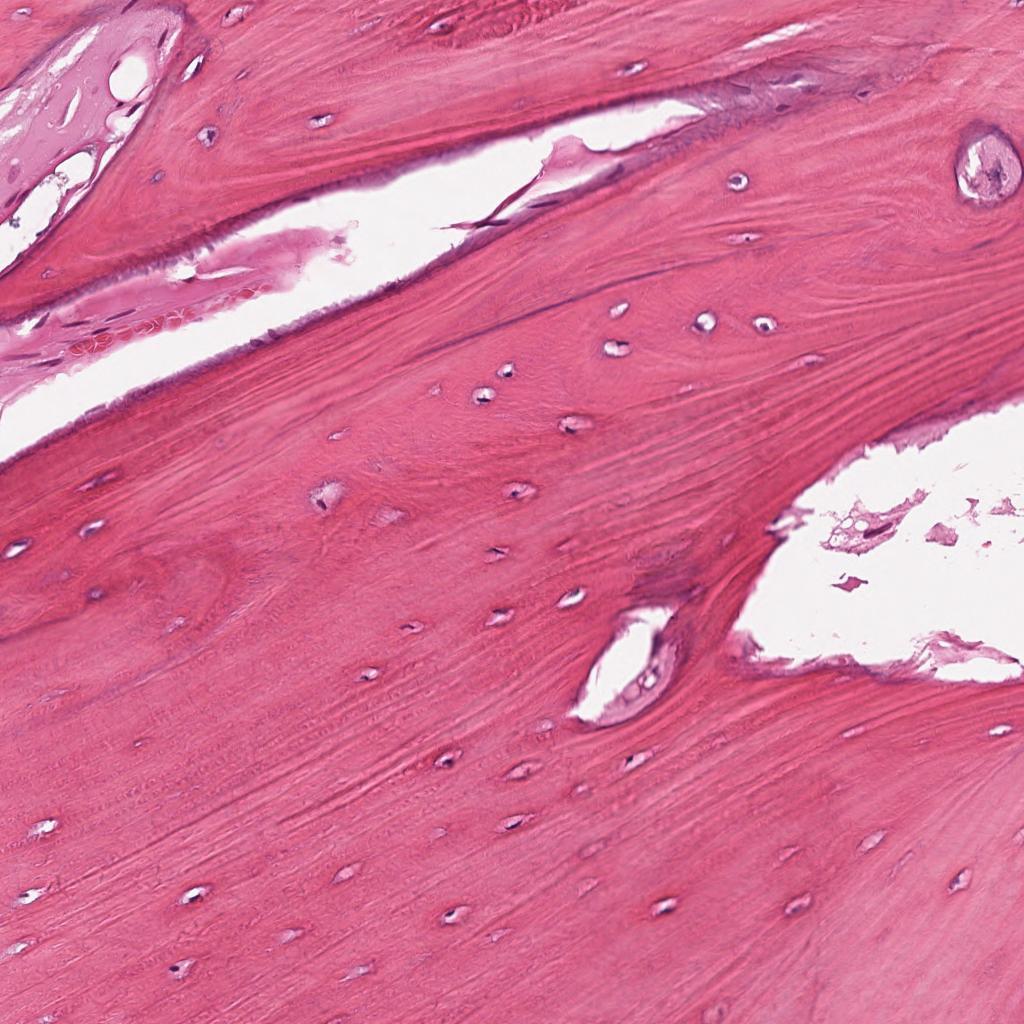
Label: Non-Tumor